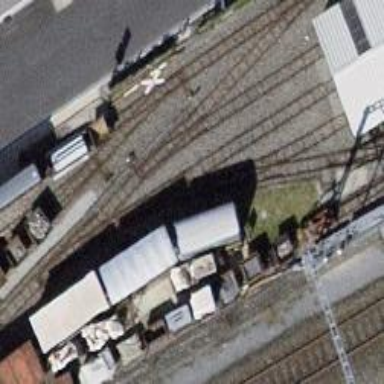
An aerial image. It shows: Preserved railway line with rails.